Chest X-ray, PA view. Patient: 41 years old, sex F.
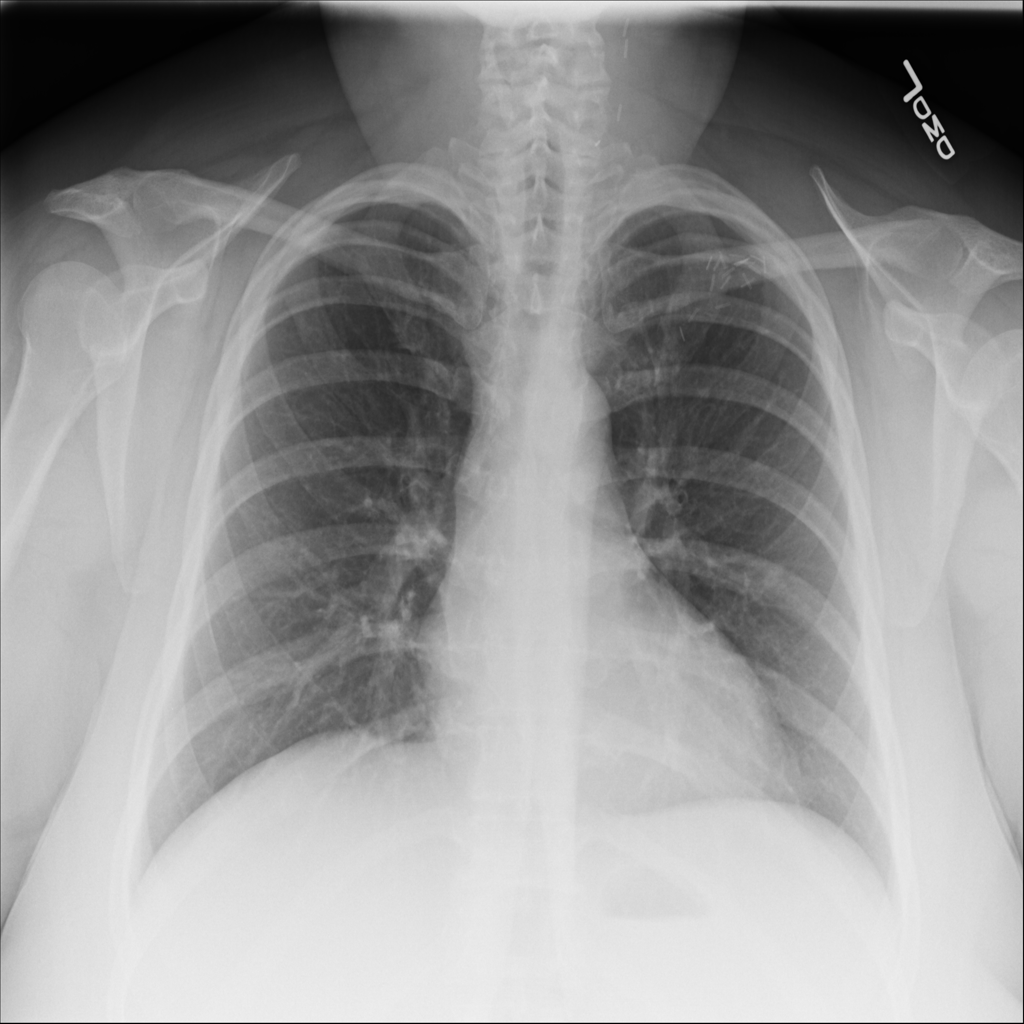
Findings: Infiltration